二年级 · 算术
列算式。

(个)
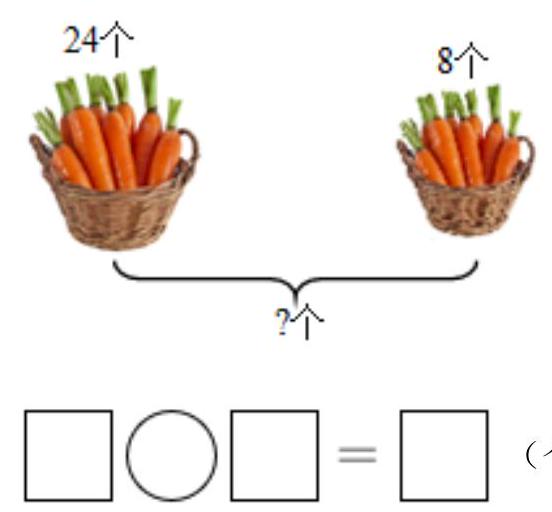
答案: $24+8=32$